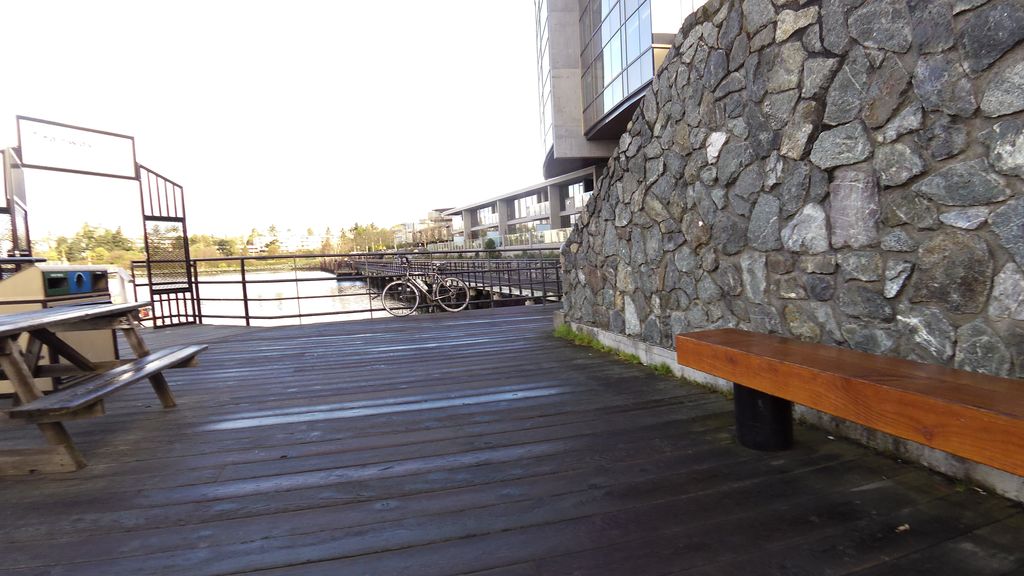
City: victoria